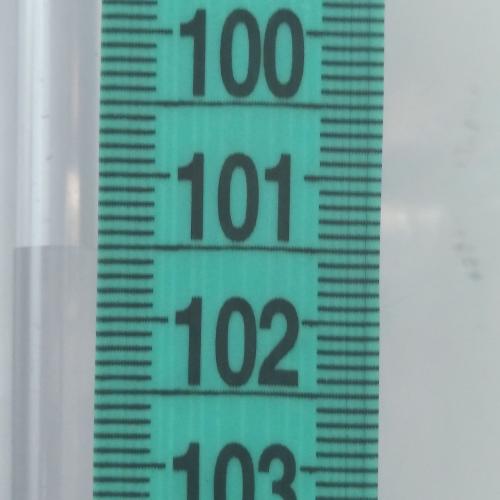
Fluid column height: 101.5 cm